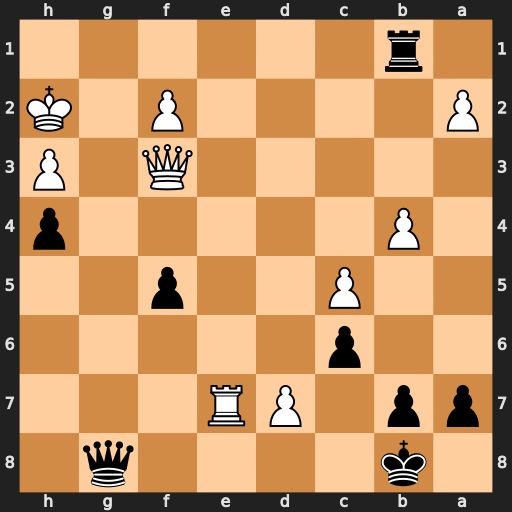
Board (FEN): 1k4q1/pp1PR3/2p5/2P2p2/1P5p/5Q1P/P4P1K/1r6
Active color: b
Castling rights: -
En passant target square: -
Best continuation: Qg1#